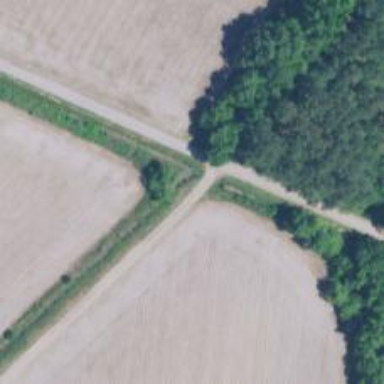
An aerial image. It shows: Farm service road.